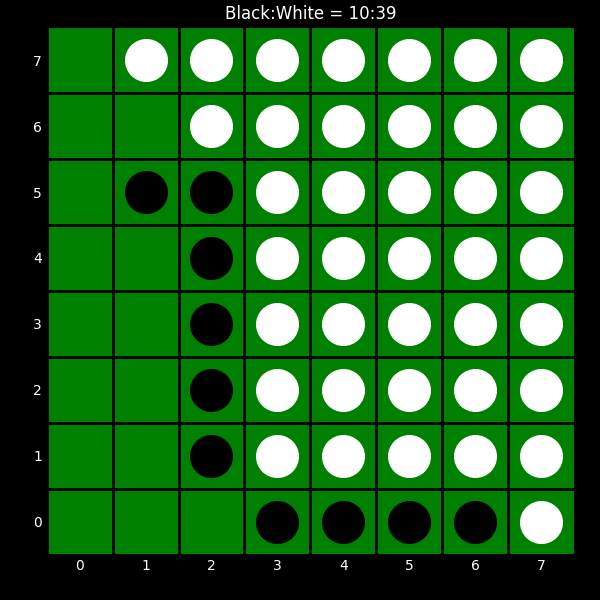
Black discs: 10
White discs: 39